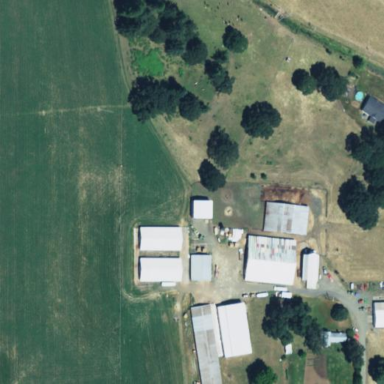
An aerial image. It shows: Farmyard area.